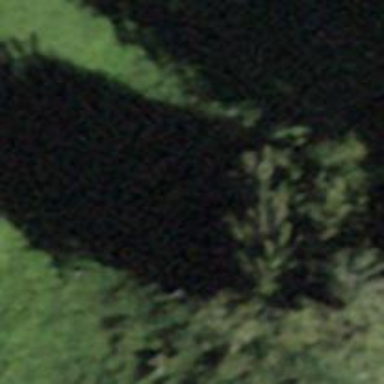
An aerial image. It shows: Single tag "natural: tree."